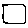
Label: square